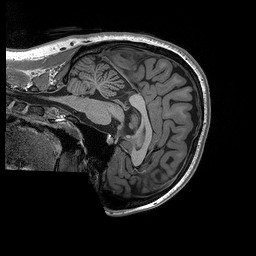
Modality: T1w
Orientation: sagittal
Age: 20
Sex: female
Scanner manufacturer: siemens
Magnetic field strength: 3 T
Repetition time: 2.3 s
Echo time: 0.00298 s